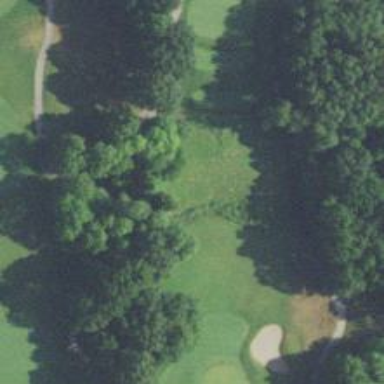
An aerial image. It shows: Pathway for golfing.